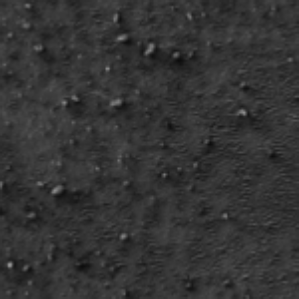
Label: frost